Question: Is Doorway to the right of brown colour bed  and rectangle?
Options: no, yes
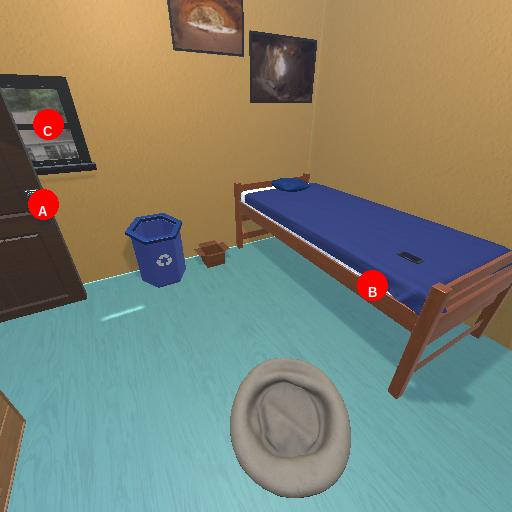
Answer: no